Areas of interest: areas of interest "Hangzhou Hangpai Premium Apparel Market"
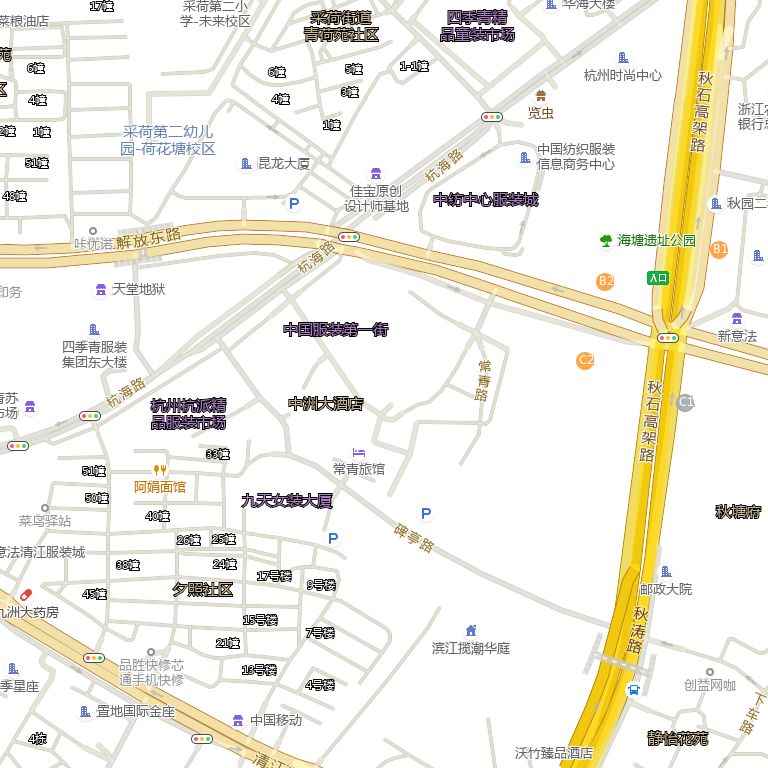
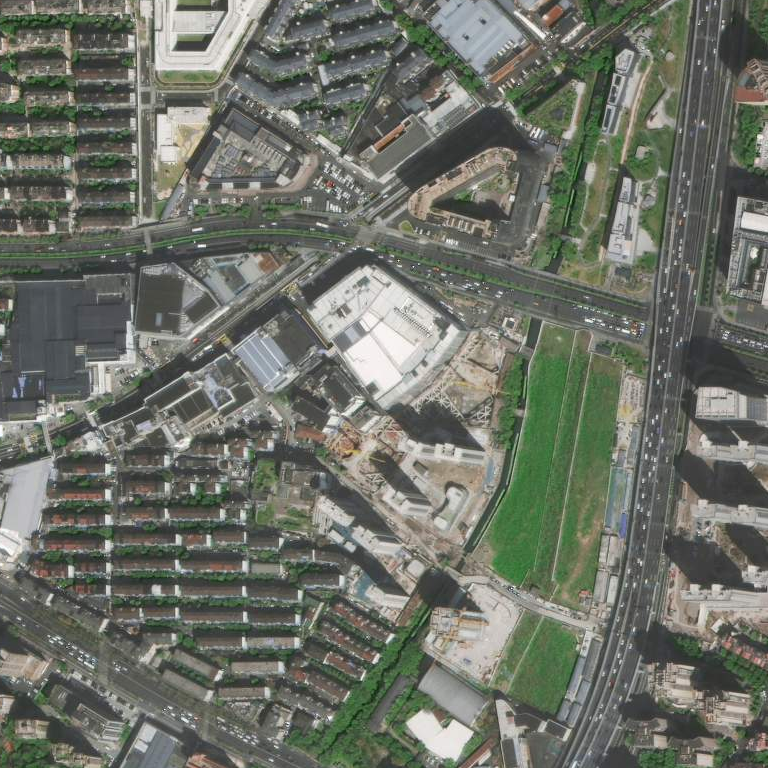